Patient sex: F
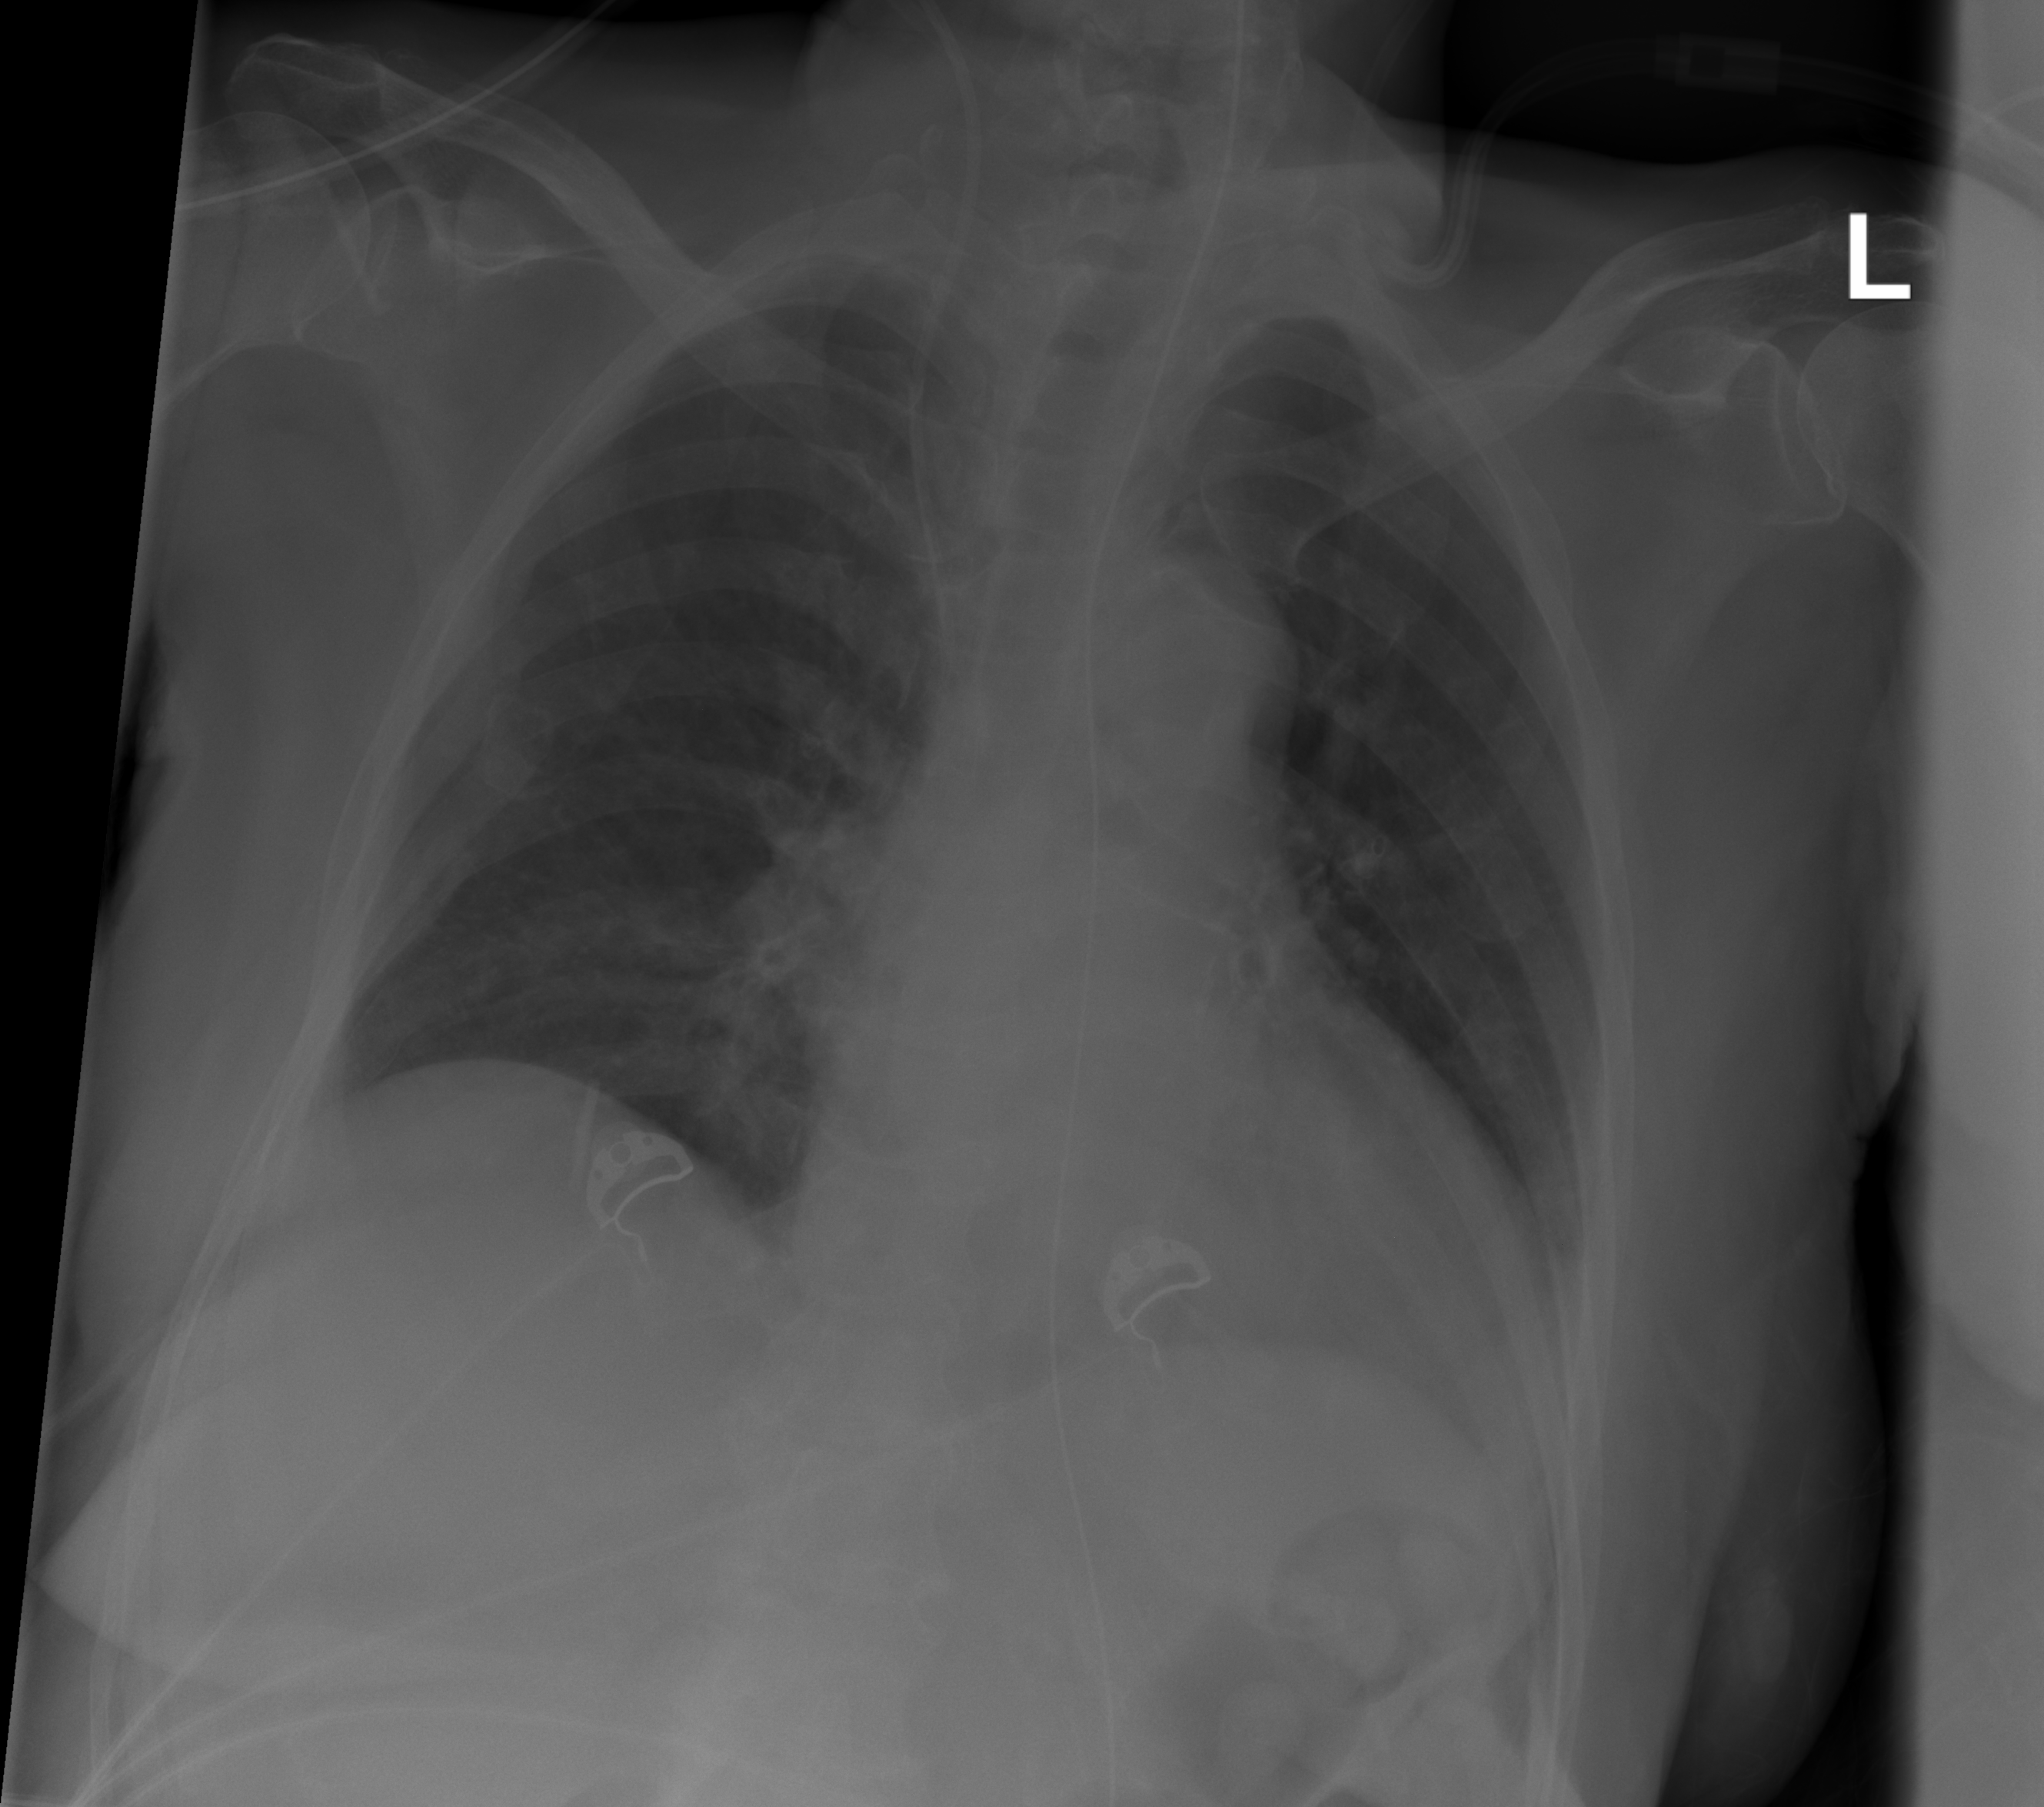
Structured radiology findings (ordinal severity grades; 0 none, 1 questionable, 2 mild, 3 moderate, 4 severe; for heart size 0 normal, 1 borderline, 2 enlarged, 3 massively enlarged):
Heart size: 0
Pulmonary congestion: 1
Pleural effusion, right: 0
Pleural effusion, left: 0
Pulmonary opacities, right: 1
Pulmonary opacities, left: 0
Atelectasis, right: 0
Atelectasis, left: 0